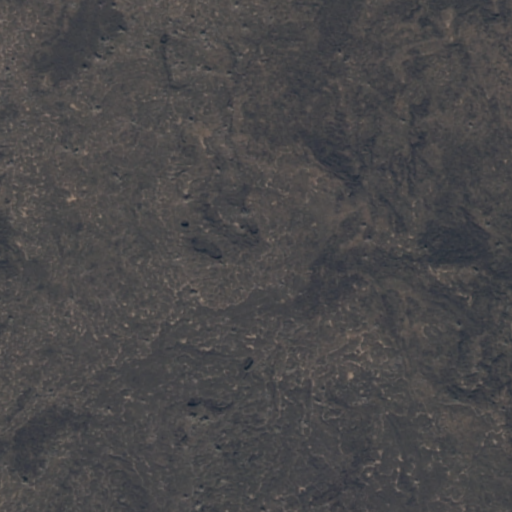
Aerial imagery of lava area in Hawaii named Kipuka Kanohina containing only unknown